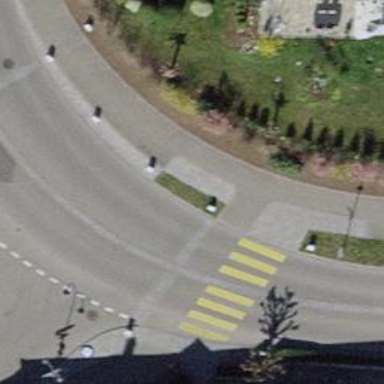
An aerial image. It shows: Block barrier.